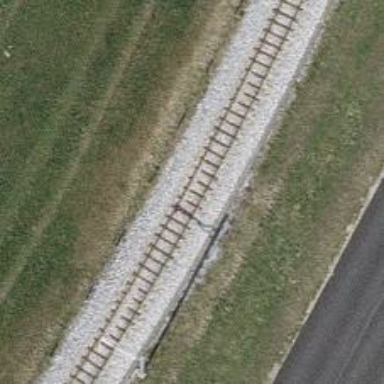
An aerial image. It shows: Narrow-gauge railway track electrified by contact line.